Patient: sex M, age 54
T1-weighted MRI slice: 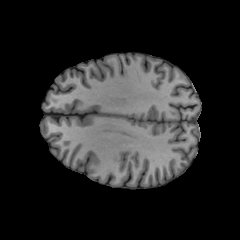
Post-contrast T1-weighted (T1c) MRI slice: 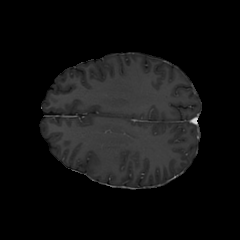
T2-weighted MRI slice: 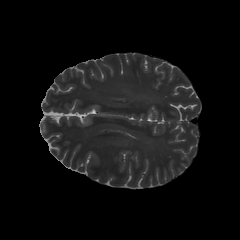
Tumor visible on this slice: no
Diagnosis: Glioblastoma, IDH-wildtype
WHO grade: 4